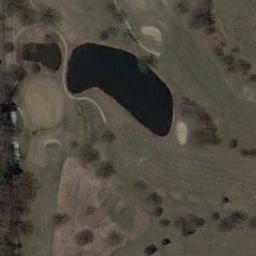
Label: golf_course